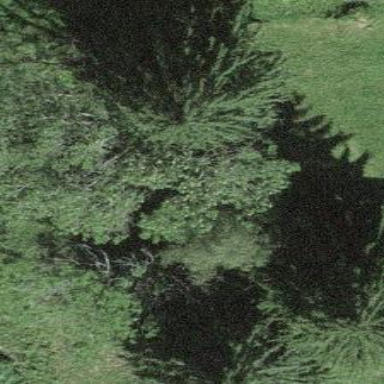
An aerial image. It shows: Beautiful woodland area.